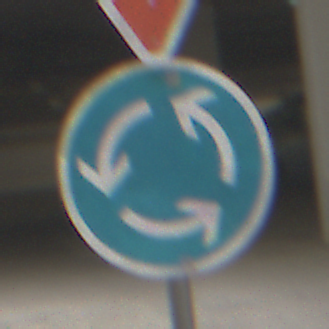
Verkehrszeichen: Kreisverkehr
Zusatzzeichen oben: VorfahrtGewaehren
Umgebung: Roofed, Urban
Tageszeit: Midday
Wetter: Overcast
Licht: Artificial
Jahreszeit: NotSpecified
Kontrast: MediumContrast